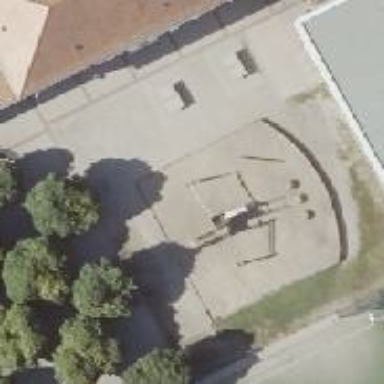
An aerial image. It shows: Playground featuring climbing frame.